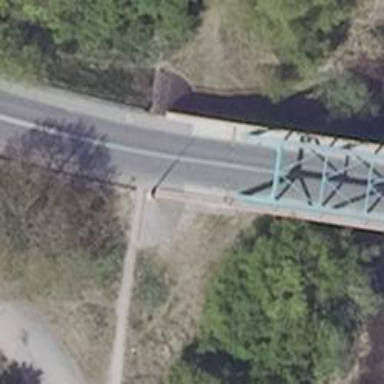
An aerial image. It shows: Concrete sidewalk on movable lift bridge.